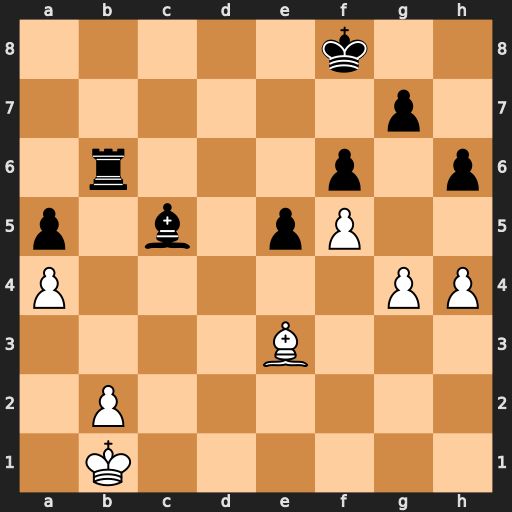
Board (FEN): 5k2/6p1/1r3p1p/p1b1pP2/P5PP/4B3/1P6/1K6
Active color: w
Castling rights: -
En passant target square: -
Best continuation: Bxc5+ Kf7 Bxb6